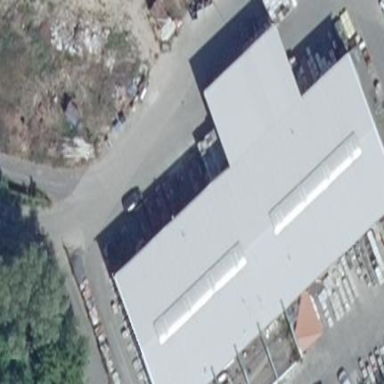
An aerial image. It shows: Flat roof building with grey roof.